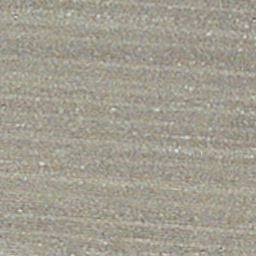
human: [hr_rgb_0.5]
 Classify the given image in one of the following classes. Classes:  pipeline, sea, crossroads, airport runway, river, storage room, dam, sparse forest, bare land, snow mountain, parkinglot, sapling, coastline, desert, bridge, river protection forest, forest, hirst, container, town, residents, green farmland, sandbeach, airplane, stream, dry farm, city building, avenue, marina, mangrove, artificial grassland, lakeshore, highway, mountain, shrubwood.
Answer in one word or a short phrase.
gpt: dry farm